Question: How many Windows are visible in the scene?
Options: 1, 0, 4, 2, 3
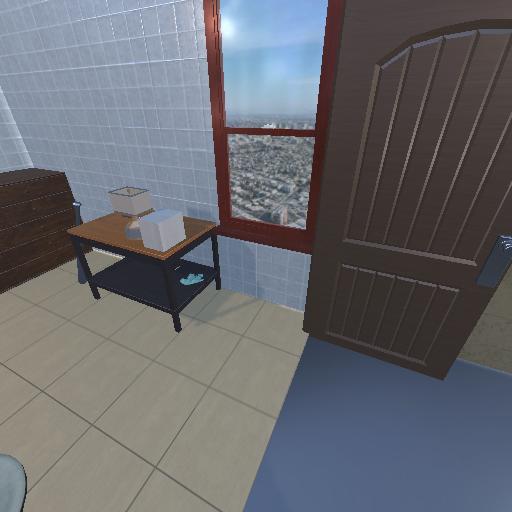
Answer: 1